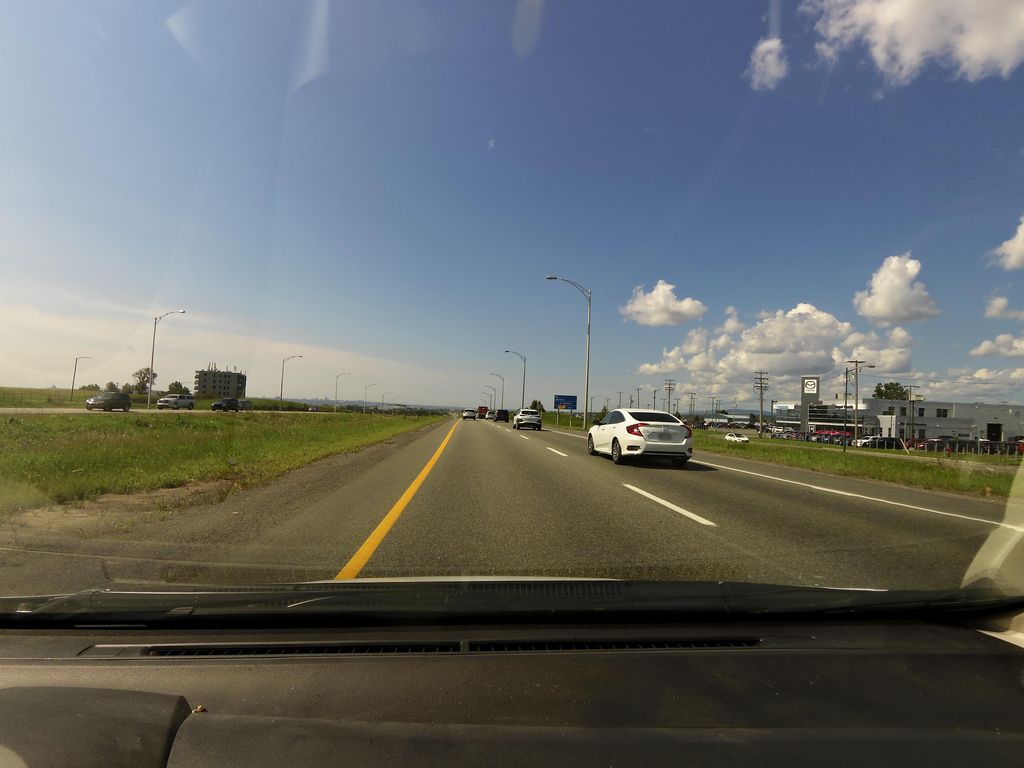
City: quebec_city